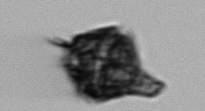
Label: Gonyaulax